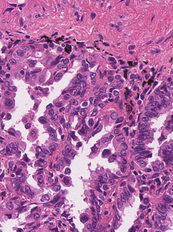
Tumor epithelial tissue: yes
Tumor-associated stroma tissue: yes
Normal tissue: no